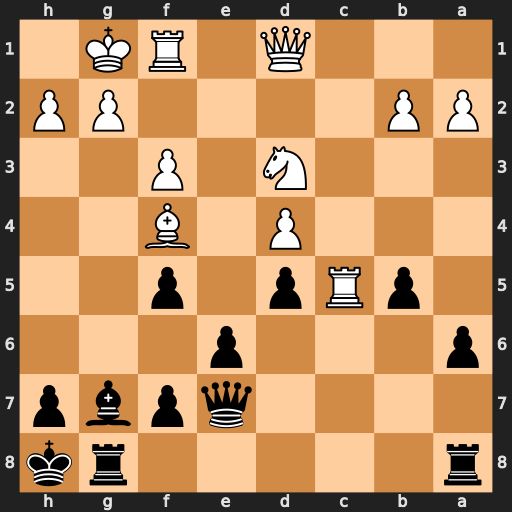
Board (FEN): r5rk/4qpbp/p3p3/1pRp1p2/3P1B2/3N1P2/PP4PP/3Q1RK1
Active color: b
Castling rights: -
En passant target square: -
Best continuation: Bxd4+ Kh1 Bxc5